Interaction volume radius: 5 \u00c5
Interaction volume height: 30 \u00c5
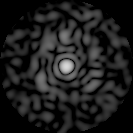
Disorder parameter: 0.8118